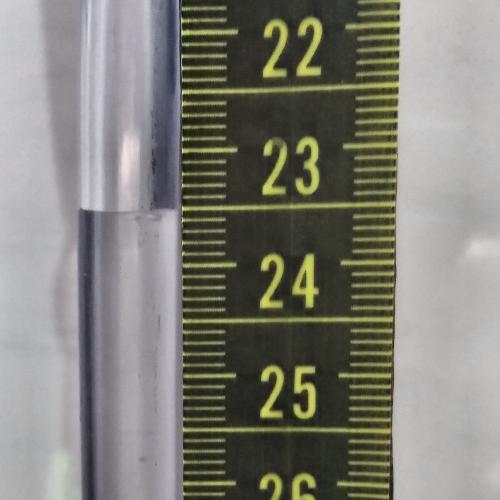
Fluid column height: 23.5 cm